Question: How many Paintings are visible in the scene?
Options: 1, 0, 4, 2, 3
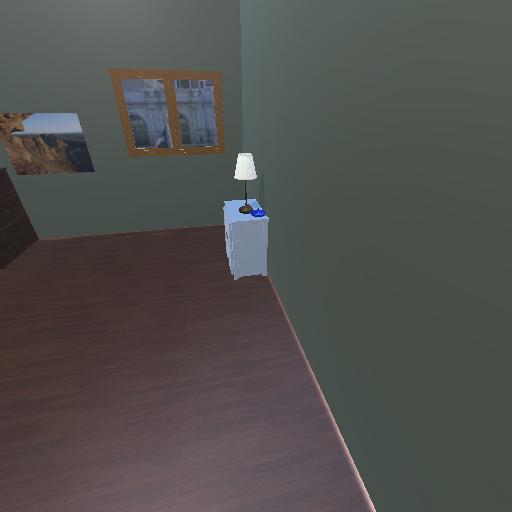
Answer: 1